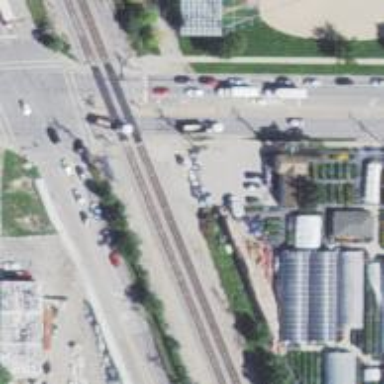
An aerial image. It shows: Railway crossing.